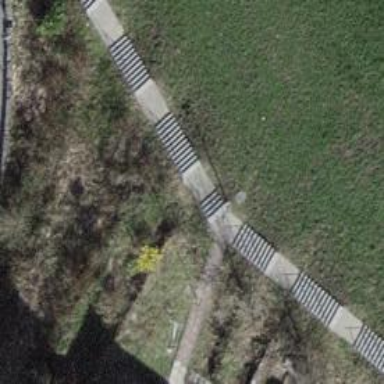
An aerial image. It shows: Set of steps on the road.